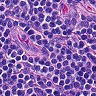
Metastatic tissue present: no